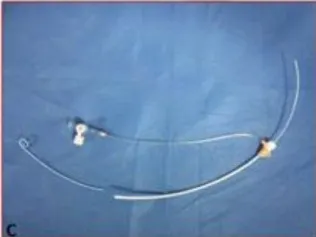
A biopsy sheath was introduced over the catheter (C).
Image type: radiology (ct)